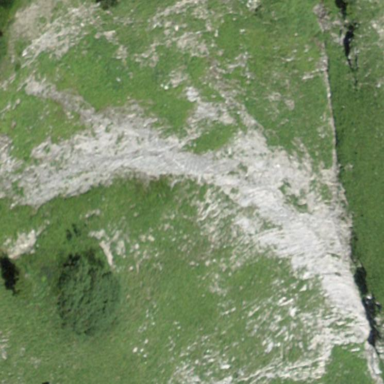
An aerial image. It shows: Natural scree.